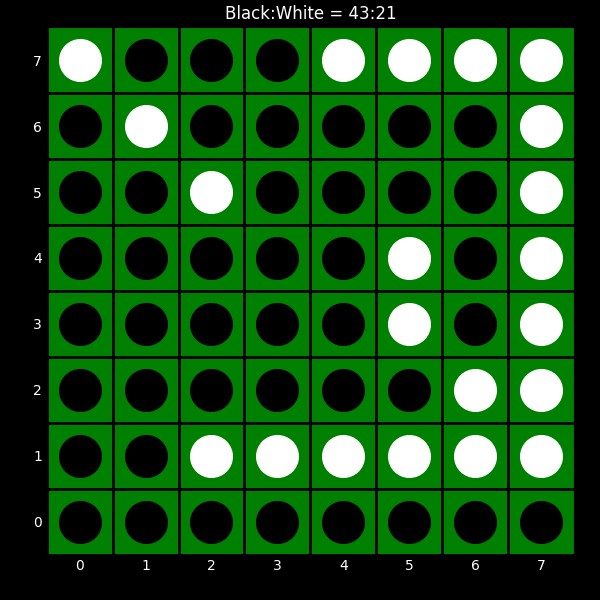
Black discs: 43
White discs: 21